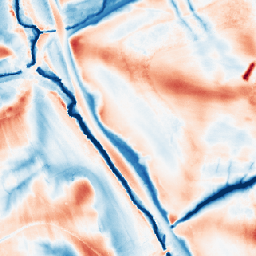
Category: edge_preserving
Decomposition family: guided
Decomposition parameters: radius: 16
eps: 0.001
Upsampling method: area
Upsampling parameters: scale: 8
Upsampling scale: 8